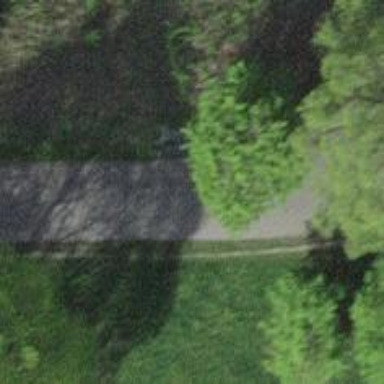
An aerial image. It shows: Bench.